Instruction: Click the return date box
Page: home
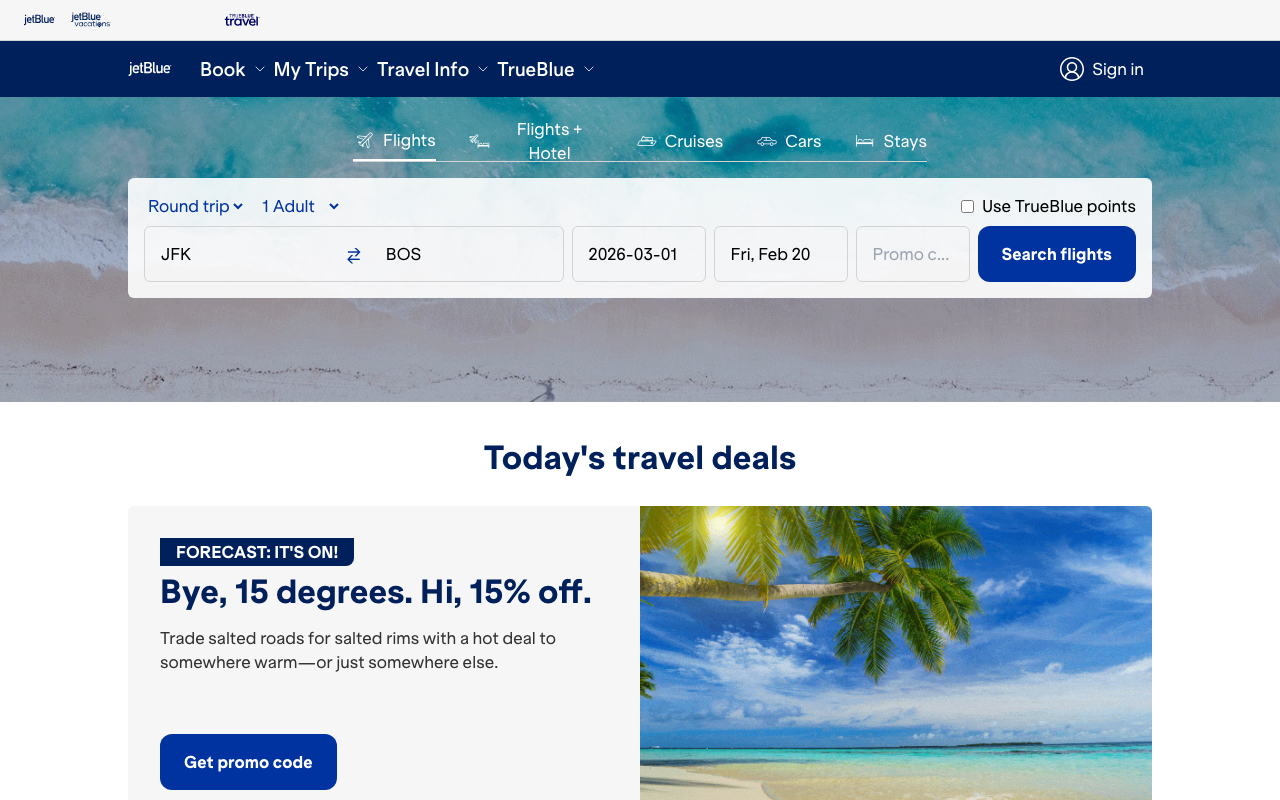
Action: click